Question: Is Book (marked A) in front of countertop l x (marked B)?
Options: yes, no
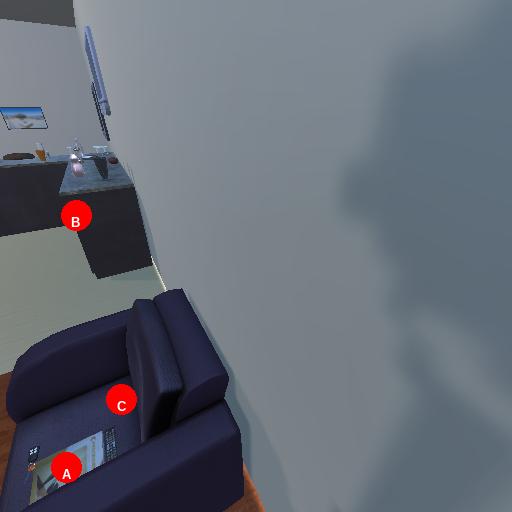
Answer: yes